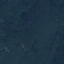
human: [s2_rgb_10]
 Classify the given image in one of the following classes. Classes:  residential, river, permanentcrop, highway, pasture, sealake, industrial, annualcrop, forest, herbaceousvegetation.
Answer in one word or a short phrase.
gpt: Forest